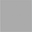
Piece: xx